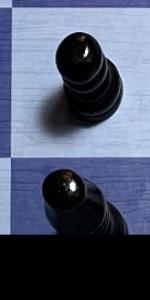
Label: Bishop_Black